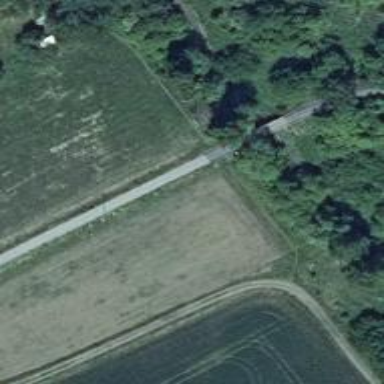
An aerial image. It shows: Bridge for cycleway.